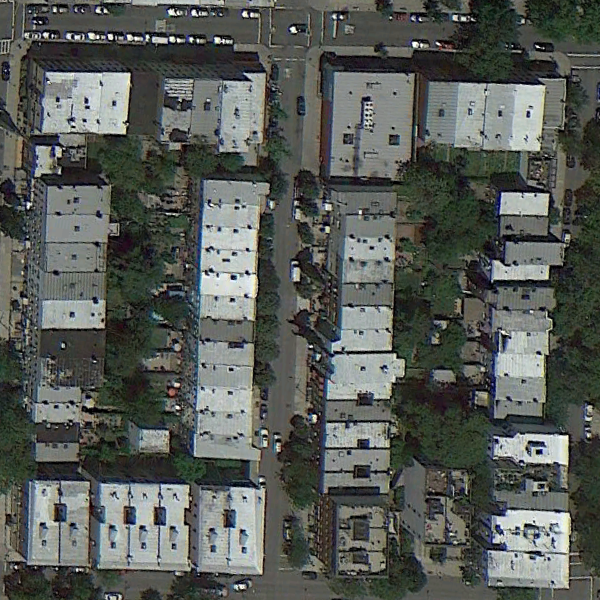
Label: DenseResidential